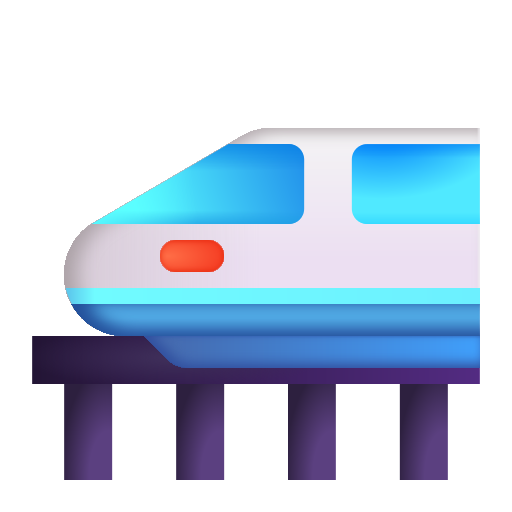
high speed train color